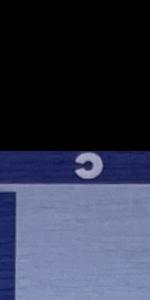
Label: Empty